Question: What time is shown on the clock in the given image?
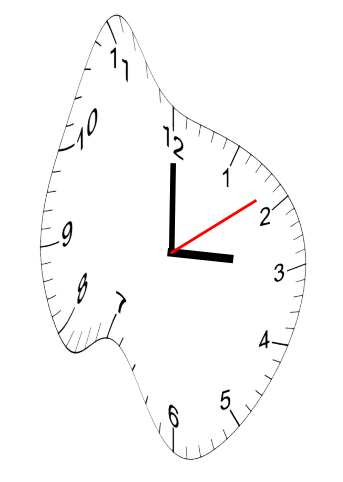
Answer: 03:00:09